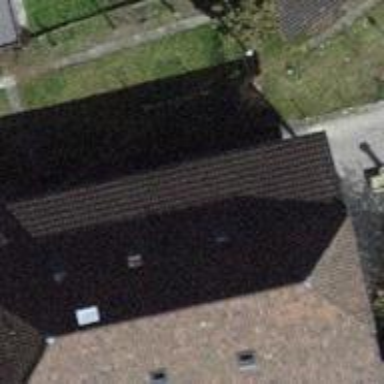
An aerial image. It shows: Building with tiled roof.